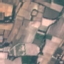
Label: PermanentCrop